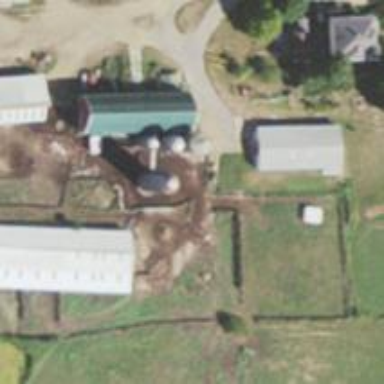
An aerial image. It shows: Silo.